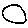
Label: circle